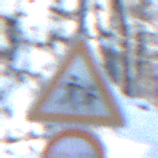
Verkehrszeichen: KinderLinks
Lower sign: Ueberholverbot
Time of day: MorningAfternoon
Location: Outdoor (Nature)
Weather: Clear
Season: Winter
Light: Natural